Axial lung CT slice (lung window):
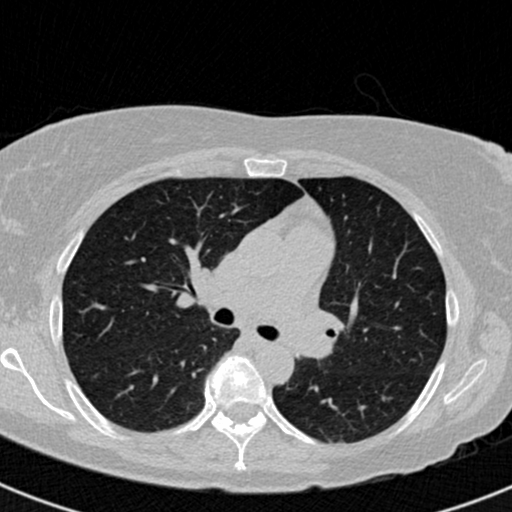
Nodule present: no